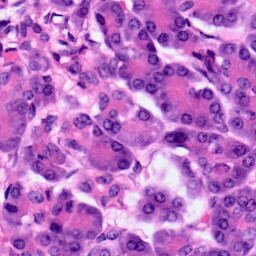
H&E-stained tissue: Pancreatic